Interaction volume radius: 10 \u00c5
Interaction volume height: 15 \u00c5
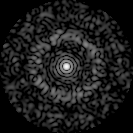
Disorder parameter: 0.8365